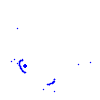
Particle: kaon